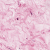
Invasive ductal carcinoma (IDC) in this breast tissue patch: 0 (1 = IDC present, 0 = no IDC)